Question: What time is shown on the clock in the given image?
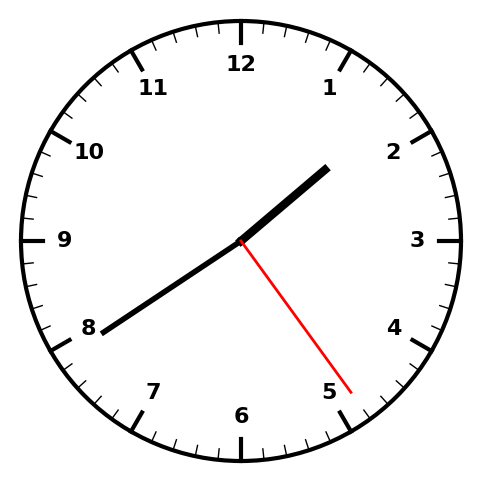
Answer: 01:39:24